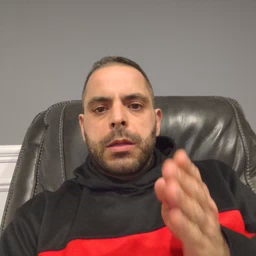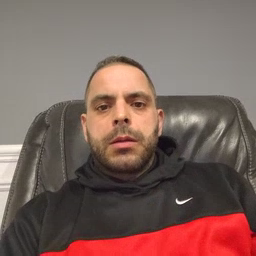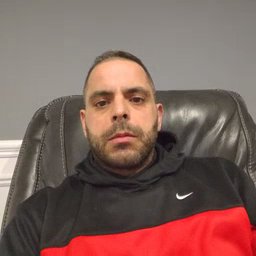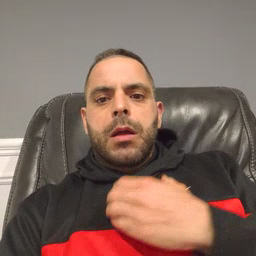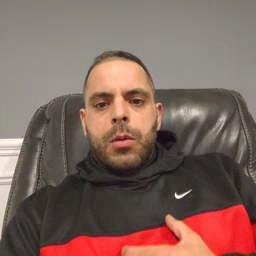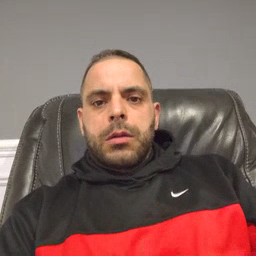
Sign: hungry